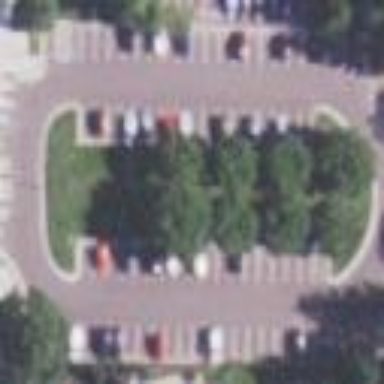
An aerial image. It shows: Parking area with surface.